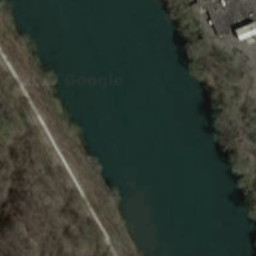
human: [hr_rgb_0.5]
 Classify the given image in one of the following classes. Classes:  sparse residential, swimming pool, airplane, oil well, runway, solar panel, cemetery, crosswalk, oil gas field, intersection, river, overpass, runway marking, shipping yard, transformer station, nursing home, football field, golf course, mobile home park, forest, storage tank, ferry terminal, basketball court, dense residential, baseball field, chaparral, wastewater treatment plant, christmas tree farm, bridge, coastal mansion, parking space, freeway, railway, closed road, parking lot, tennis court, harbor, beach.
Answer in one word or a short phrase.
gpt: river